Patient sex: M
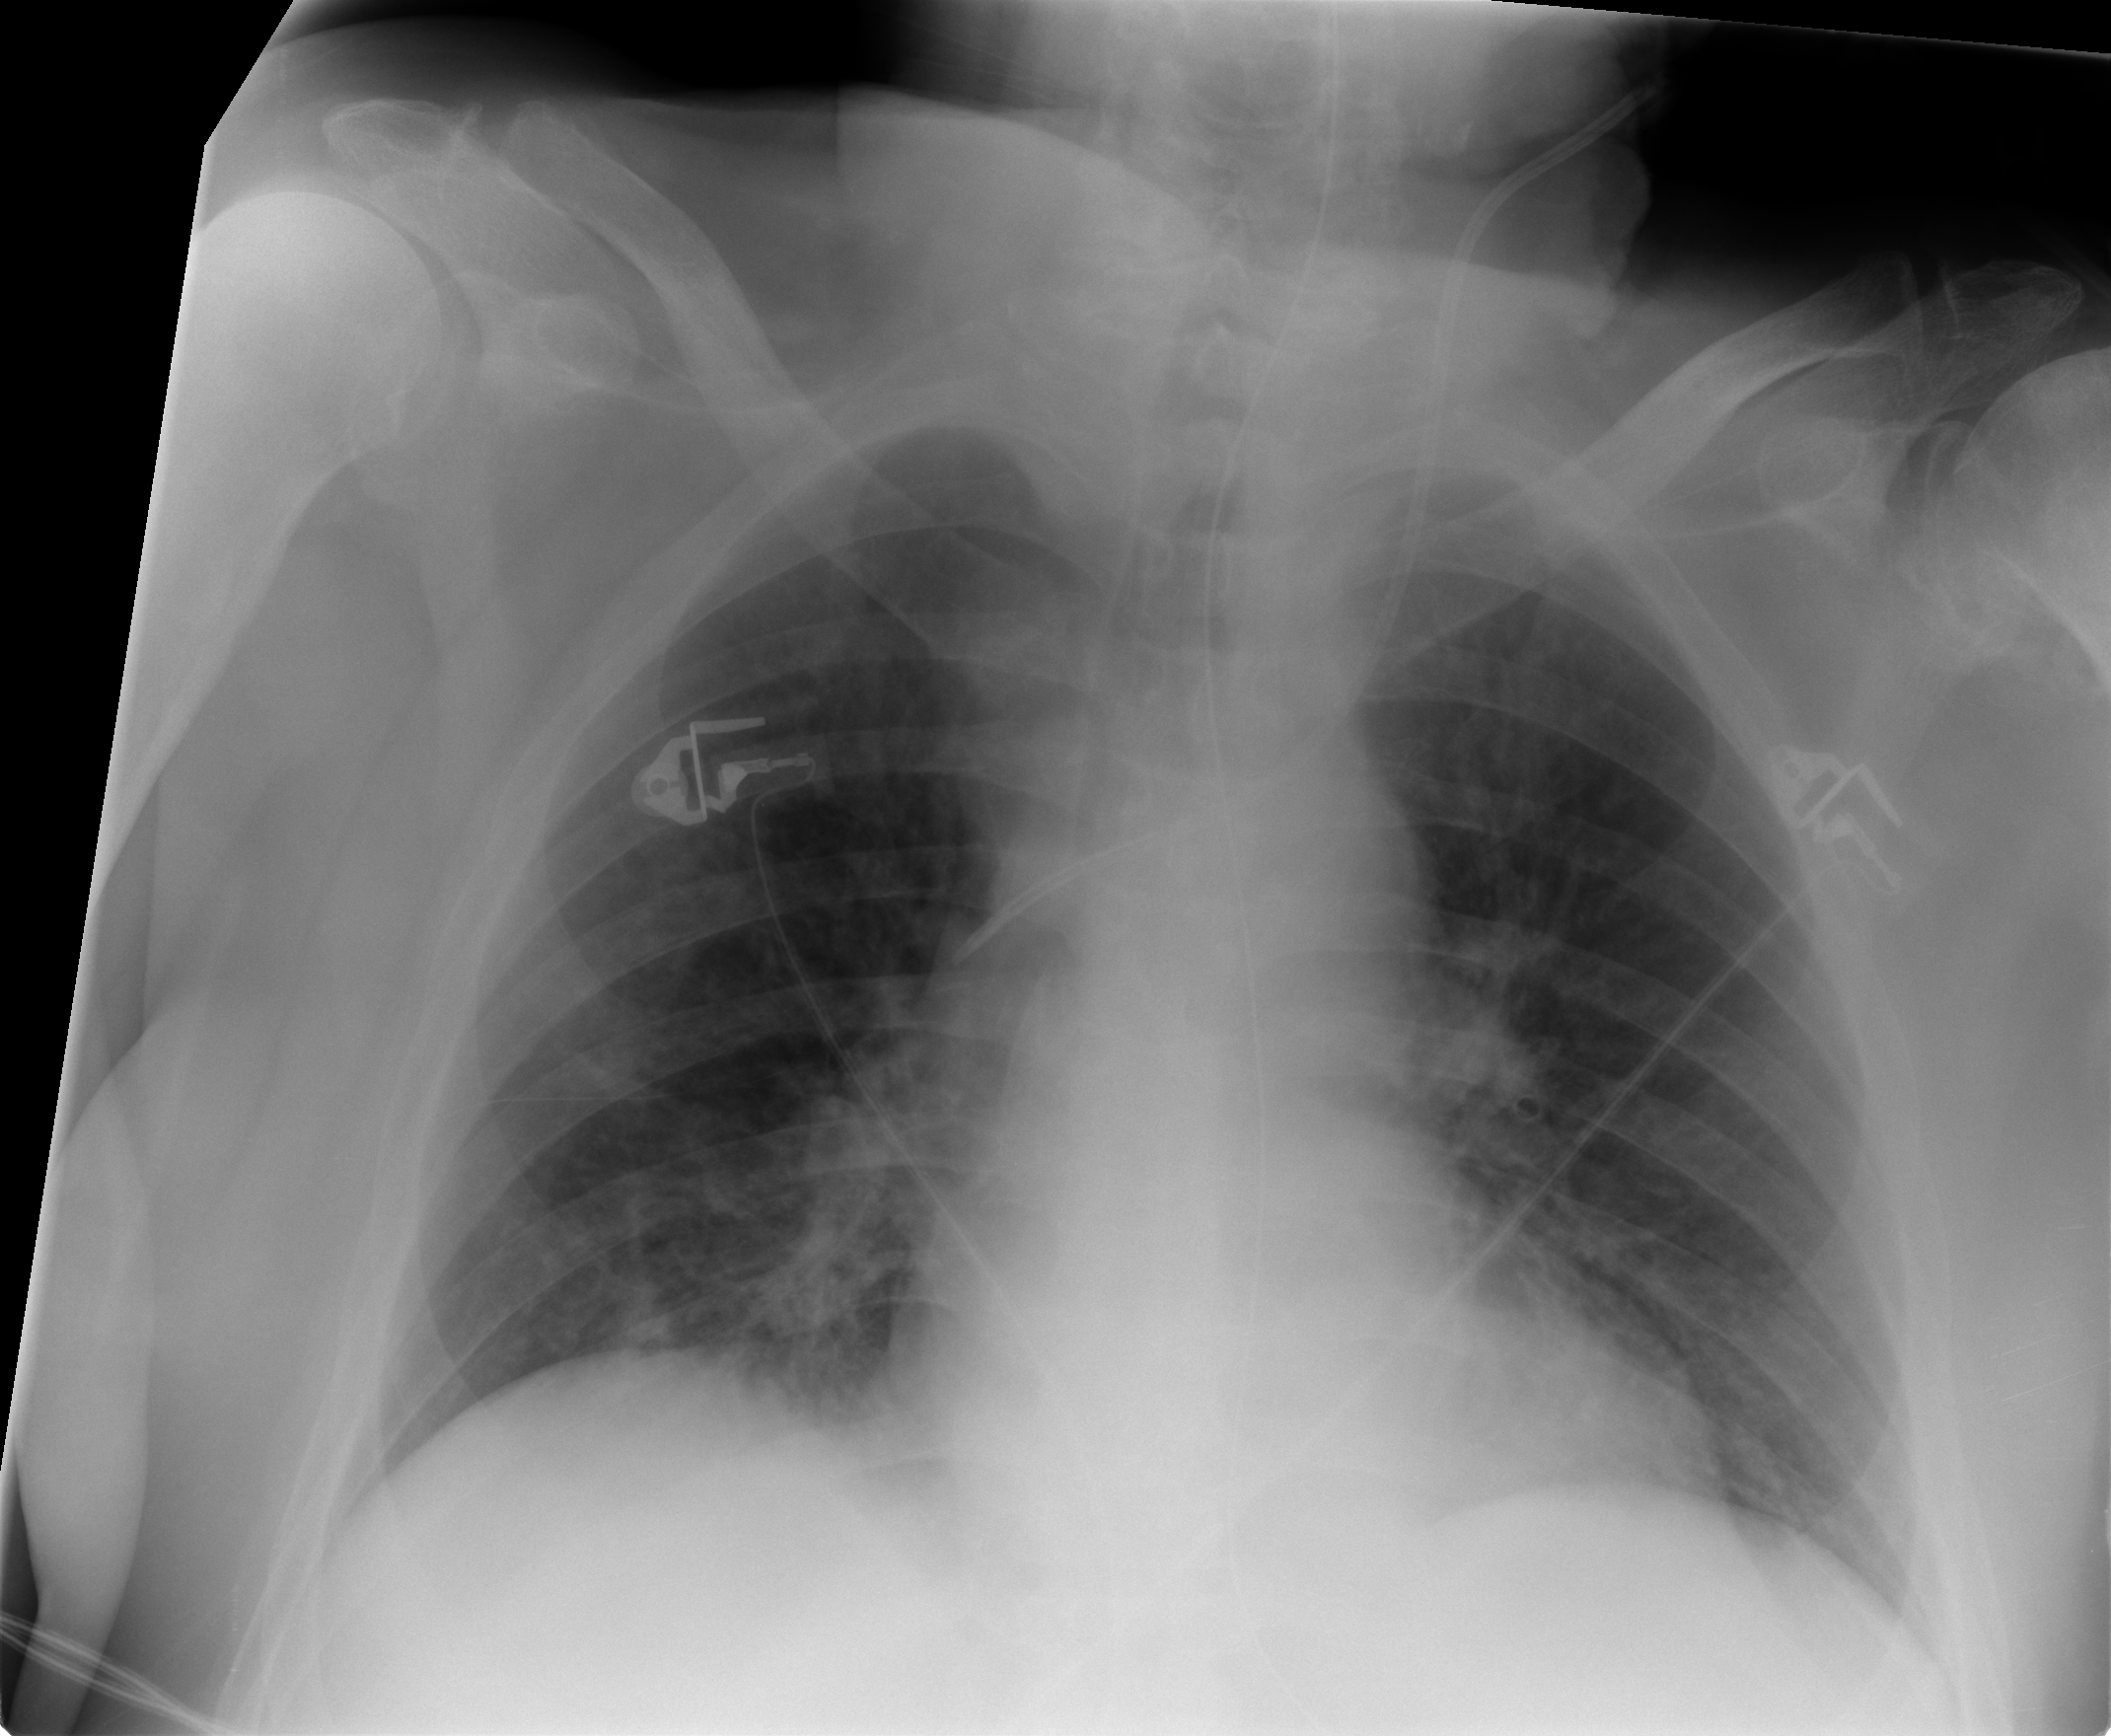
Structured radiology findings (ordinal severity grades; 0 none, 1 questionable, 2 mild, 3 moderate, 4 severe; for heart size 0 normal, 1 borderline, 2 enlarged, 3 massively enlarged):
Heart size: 0
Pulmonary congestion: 0
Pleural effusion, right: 0
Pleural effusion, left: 0
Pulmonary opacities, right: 2
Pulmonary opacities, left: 0
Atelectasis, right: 0
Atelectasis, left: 2